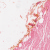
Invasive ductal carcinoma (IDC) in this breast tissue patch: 0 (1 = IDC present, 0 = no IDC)